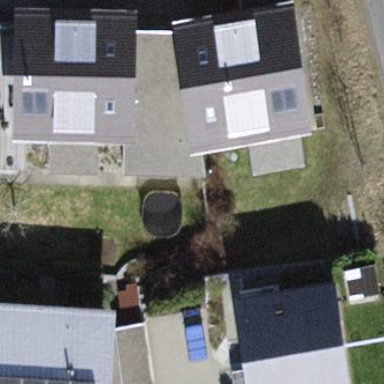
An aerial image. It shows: Detached building with tile roof.